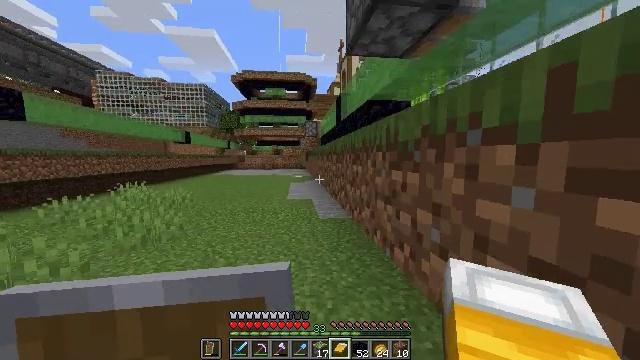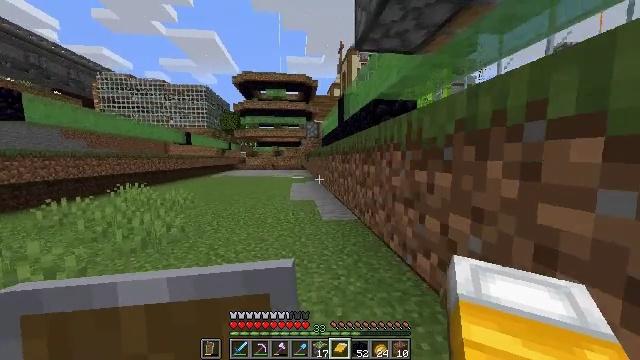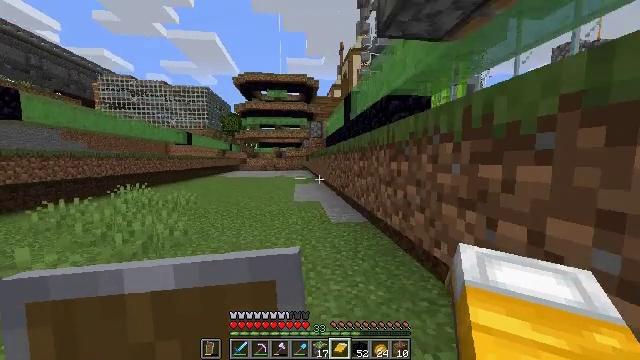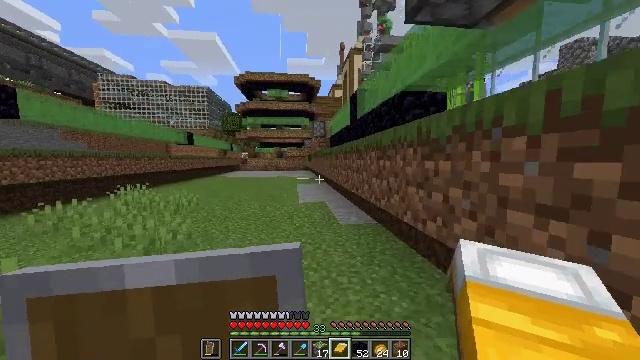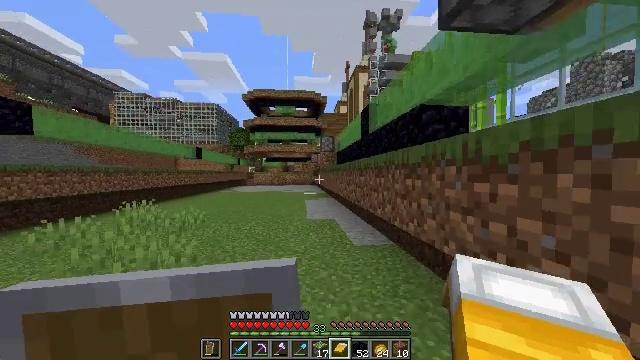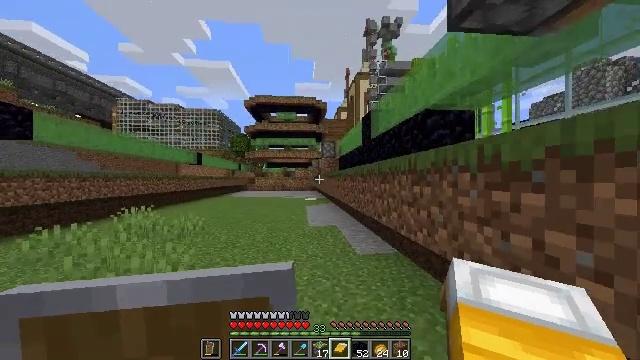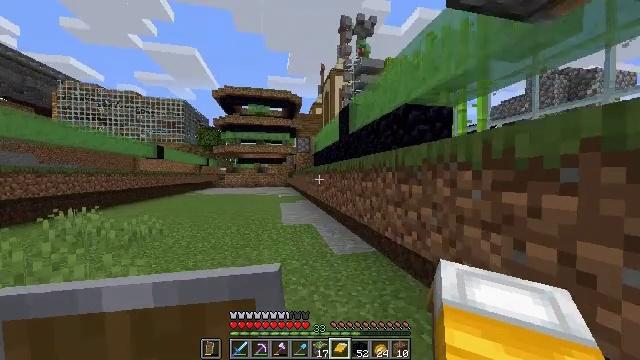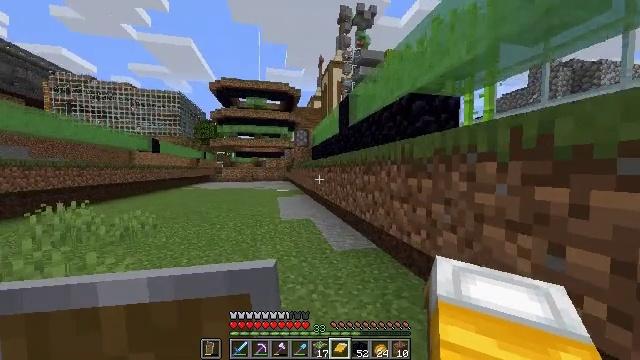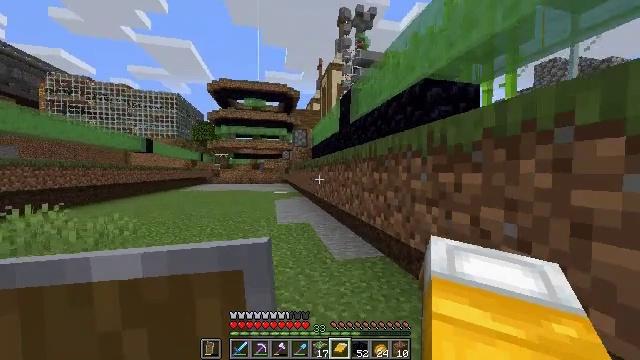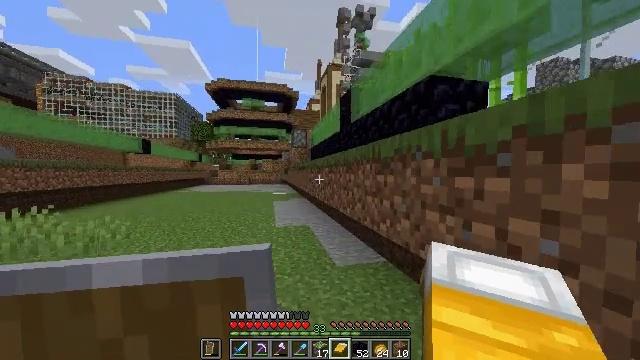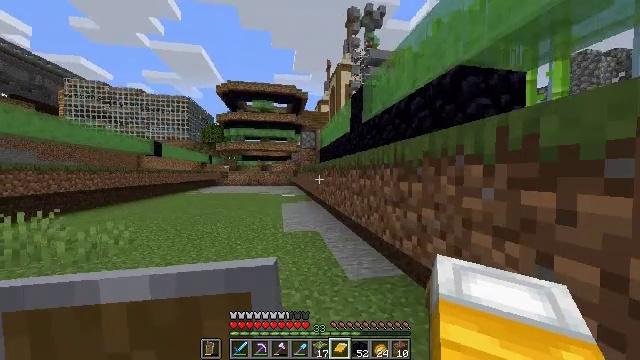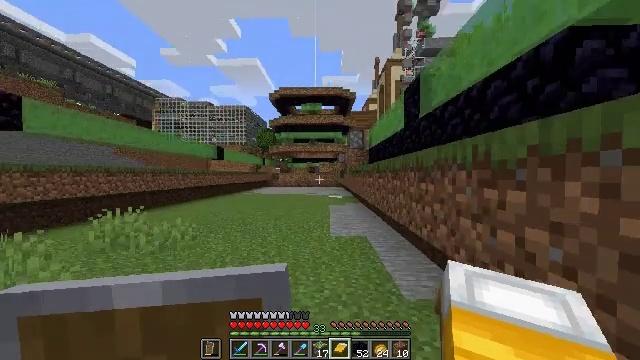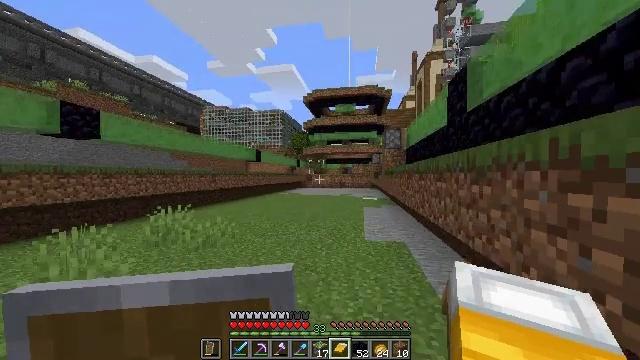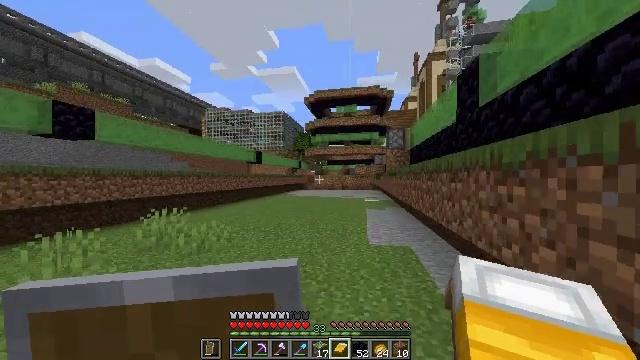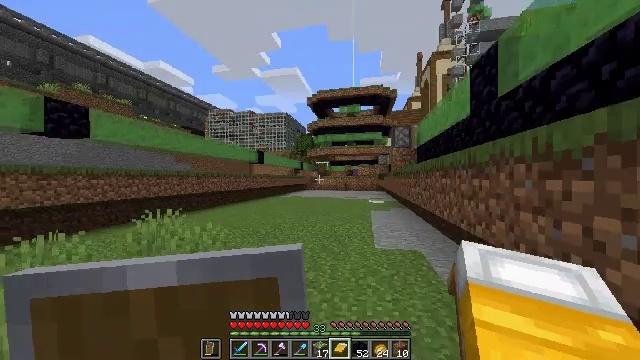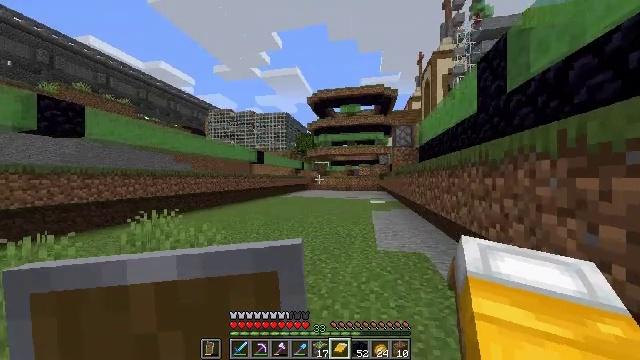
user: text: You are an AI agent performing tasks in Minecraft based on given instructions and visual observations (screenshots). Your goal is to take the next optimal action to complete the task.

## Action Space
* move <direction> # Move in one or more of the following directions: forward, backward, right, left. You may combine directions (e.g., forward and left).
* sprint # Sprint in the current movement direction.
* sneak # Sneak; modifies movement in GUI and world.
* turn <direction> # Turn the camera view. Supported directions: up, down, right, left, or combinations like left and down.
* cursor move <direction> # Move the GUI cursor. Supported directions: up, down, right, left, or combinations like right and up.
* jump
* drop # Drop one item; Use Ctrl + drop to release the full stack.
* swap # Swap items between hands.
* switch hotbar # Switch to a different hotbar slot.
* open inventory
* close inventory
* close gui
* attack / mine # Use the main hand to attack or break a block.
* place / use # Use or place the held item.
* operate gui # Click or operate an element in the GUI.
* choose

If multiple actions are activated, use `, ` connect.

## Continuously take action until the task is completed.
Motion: motion action
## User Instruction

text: Retrieve slime block by mining it.
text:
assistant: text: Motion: move forward and move left
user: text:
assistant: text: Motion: move forward and move left
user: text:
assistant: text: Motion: move forward and move left
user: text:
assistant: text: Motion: move forward, turn left and up
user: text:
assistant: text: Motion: move forward, turn up
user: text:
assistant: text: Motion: move forward, turn right and down
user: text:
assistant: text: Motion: move forward, turn down
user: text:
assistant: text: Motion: move forward
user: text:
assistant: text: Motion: move forward
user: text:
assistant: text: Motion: move forward, turn left
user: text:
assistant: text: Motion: move forward, turn left
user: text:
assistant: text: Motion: move forward, turn left
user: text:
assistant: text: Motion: move forward
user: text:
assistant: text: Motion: move forward
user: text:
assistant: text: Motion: move forward
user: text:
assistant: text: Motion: move forward
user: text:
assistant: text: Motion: move forward
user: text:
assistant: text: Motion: move forward
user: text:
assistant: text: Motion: move forward
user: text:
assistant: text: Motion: move forward
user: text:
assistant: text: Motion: move forward
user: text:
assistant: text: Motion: move forward
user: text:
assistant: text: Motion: move forward
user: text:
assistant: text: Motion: move forward
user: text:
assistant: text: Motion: move forward
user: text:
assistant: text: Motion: move forward
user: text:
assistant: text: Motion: move forward
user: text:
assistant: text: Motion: move forward
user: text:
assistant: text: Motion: move forward
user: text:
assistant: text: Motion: move forward